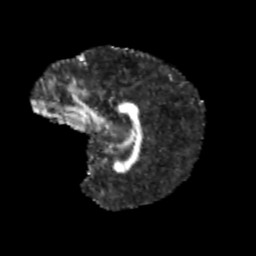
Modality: FA
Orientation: sagittal
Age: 11
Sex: female
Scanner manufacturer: siemens
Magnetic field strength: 3 T
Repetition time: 3.8 s
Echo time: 0.07 s